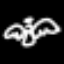
Label: angel